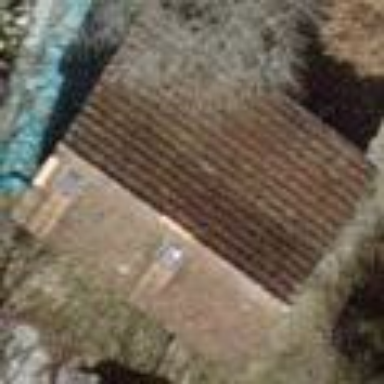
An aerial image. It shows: Simple and straightforward house.